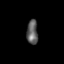
Tissue: lung
Cell type: Epithelial cells
Senescence score: 0.2332
Nuclear area (px): 265
Mean DAPI intensity: 95.389